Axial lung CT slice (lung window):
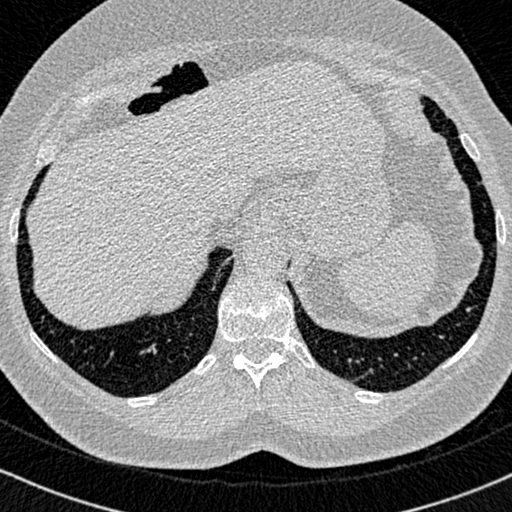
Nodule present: no